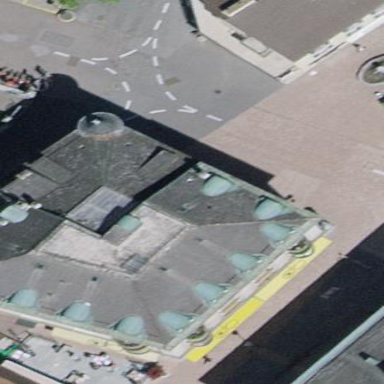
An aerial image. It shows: Building with hipped roof design.